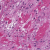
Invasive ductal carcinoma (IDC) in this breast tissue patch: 0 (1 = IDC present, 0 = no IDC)